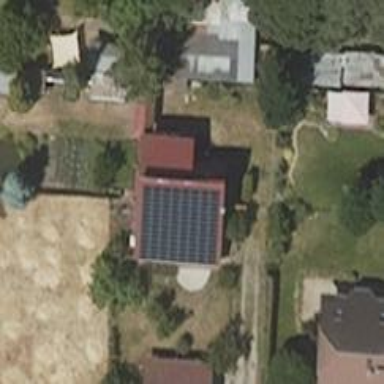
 there is small solar photovoltaic panel. The panel has red roof and is used as small installation for generating electricity."